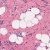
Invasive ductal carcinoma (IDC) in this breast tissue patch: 1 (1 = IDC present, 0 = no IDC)